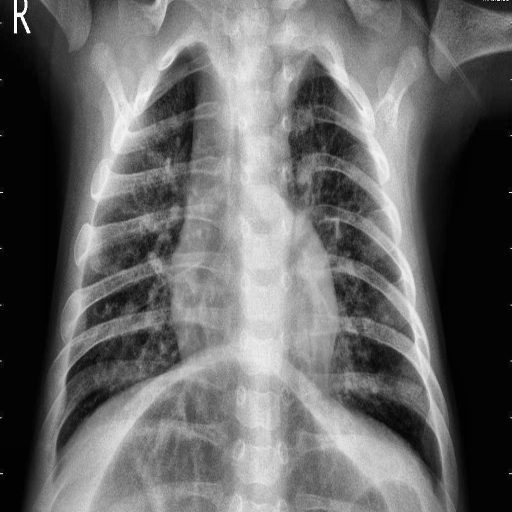
Finding: PNEUMONIA